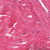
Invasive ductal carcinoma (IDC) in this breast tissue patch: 0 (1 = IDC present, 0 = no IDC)